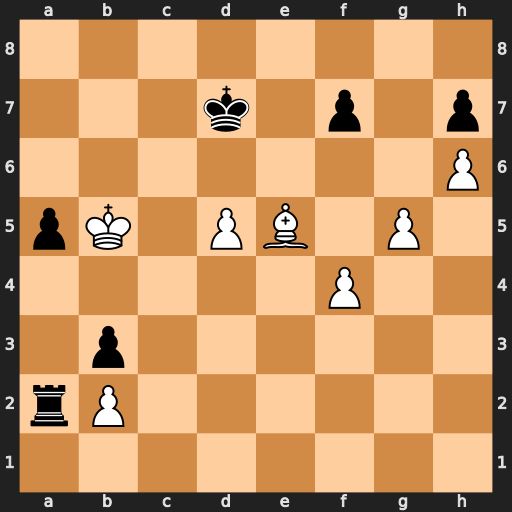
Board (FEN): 8/3k1p1p/7P/pK1PB1P1/5P2/1p6/rP6/8
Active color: w
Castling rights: -
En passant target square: -
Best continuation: f5 Ra1 g6 fxg6 fxg6 hxg6 h7